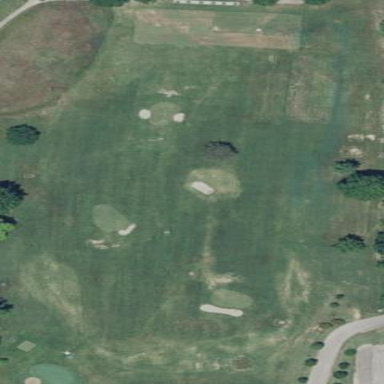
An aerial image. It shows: Grassy area designated as golf fairway.